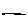
Label: line